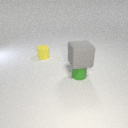
small yellow rubber cylinder behind small green rubber cylinder